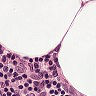
Metastatic tissue present: no